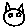
Label: cat